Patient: sex M, age 61
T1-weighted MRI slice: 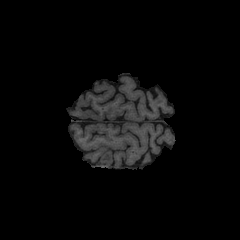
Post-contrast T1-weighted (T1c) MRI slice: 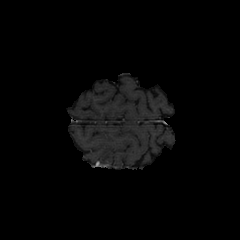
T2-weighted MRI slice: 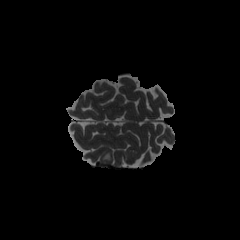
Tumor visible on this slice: yes
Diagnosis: Glioblastoma, IDH-wildtype
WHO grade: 4